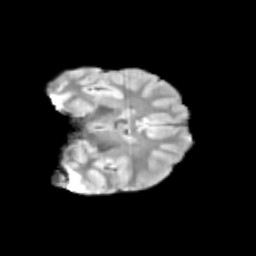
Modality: T2w
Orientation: coronal
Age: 12
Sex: female
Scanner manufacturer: siemens
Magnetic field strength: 3 T
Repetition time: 3.8 s
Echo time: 0.07 s